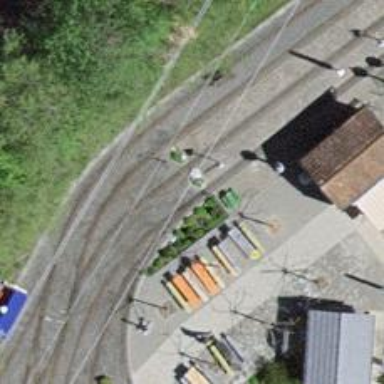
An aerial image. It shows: Miniature railway track.